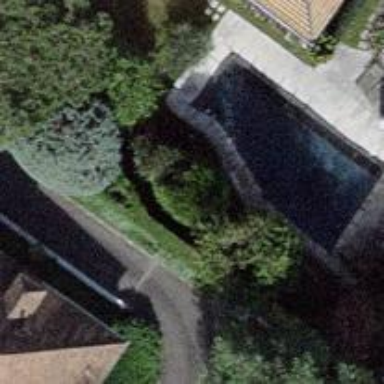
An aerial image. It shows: Swimming pool located in leisure land.